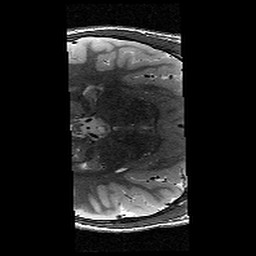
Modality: T2w
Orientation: axial
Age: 12
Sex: male
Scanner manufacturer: siemens
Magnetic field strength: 3 T
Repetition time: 9.23 s
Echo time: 0.067 s